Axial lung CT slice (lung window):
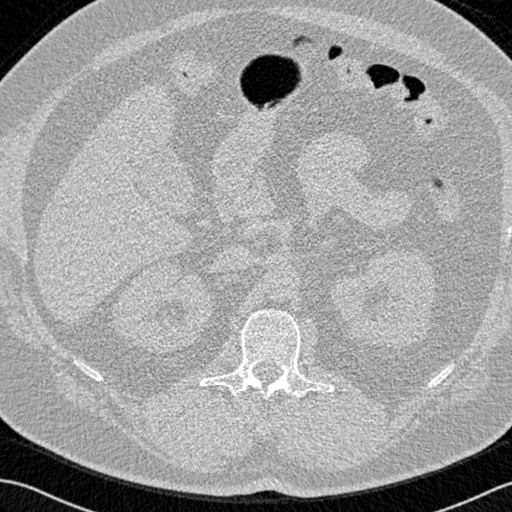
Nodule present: no